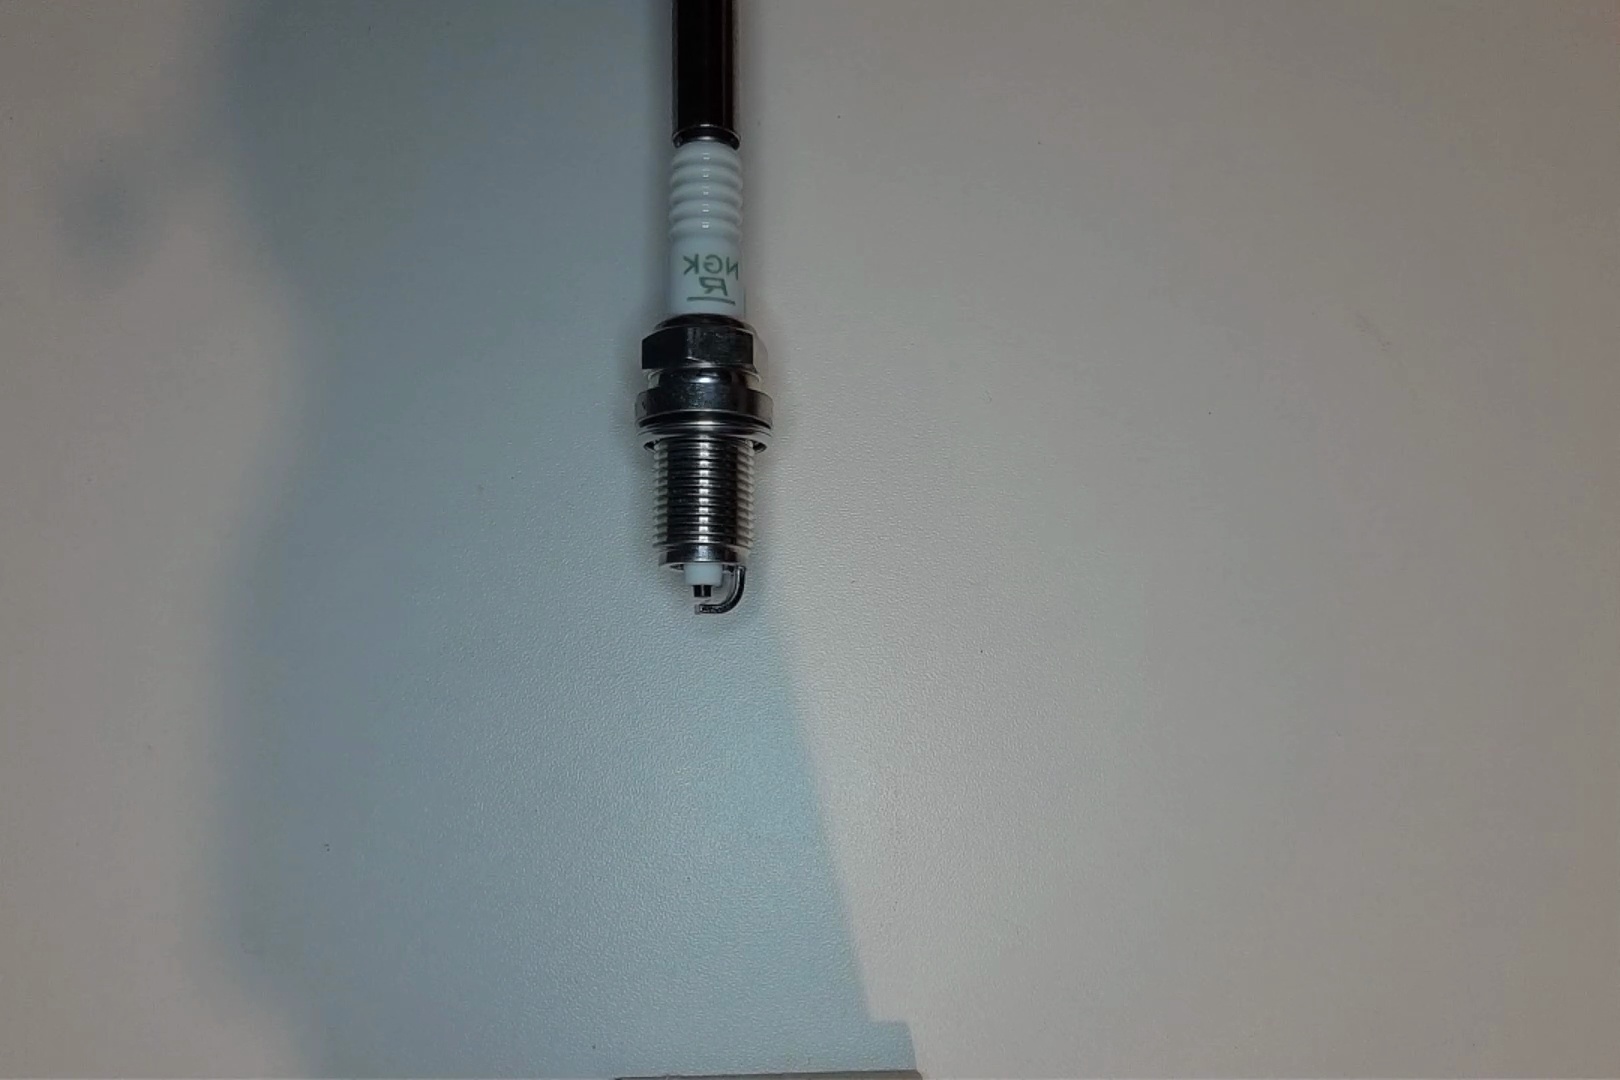
Label: no anomaly